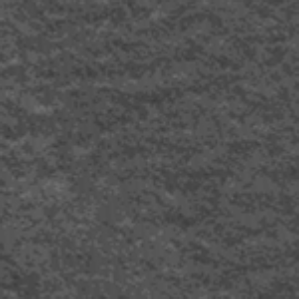
Label: frost